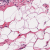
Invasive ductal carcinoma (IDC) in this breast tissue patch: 0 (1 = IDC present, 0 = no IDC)